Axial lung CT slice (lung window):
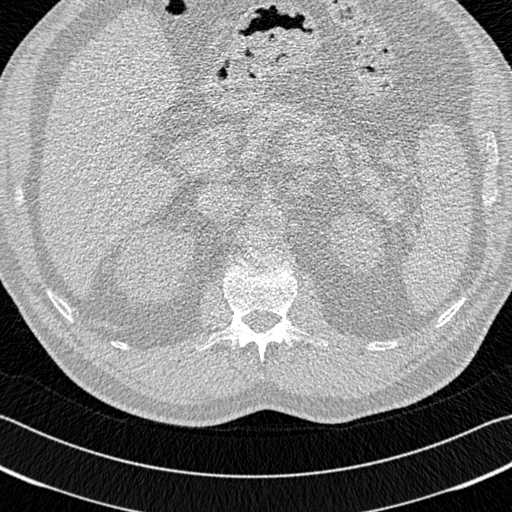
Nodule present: no